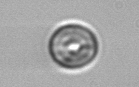
Label: Thalassiosira